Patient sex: F
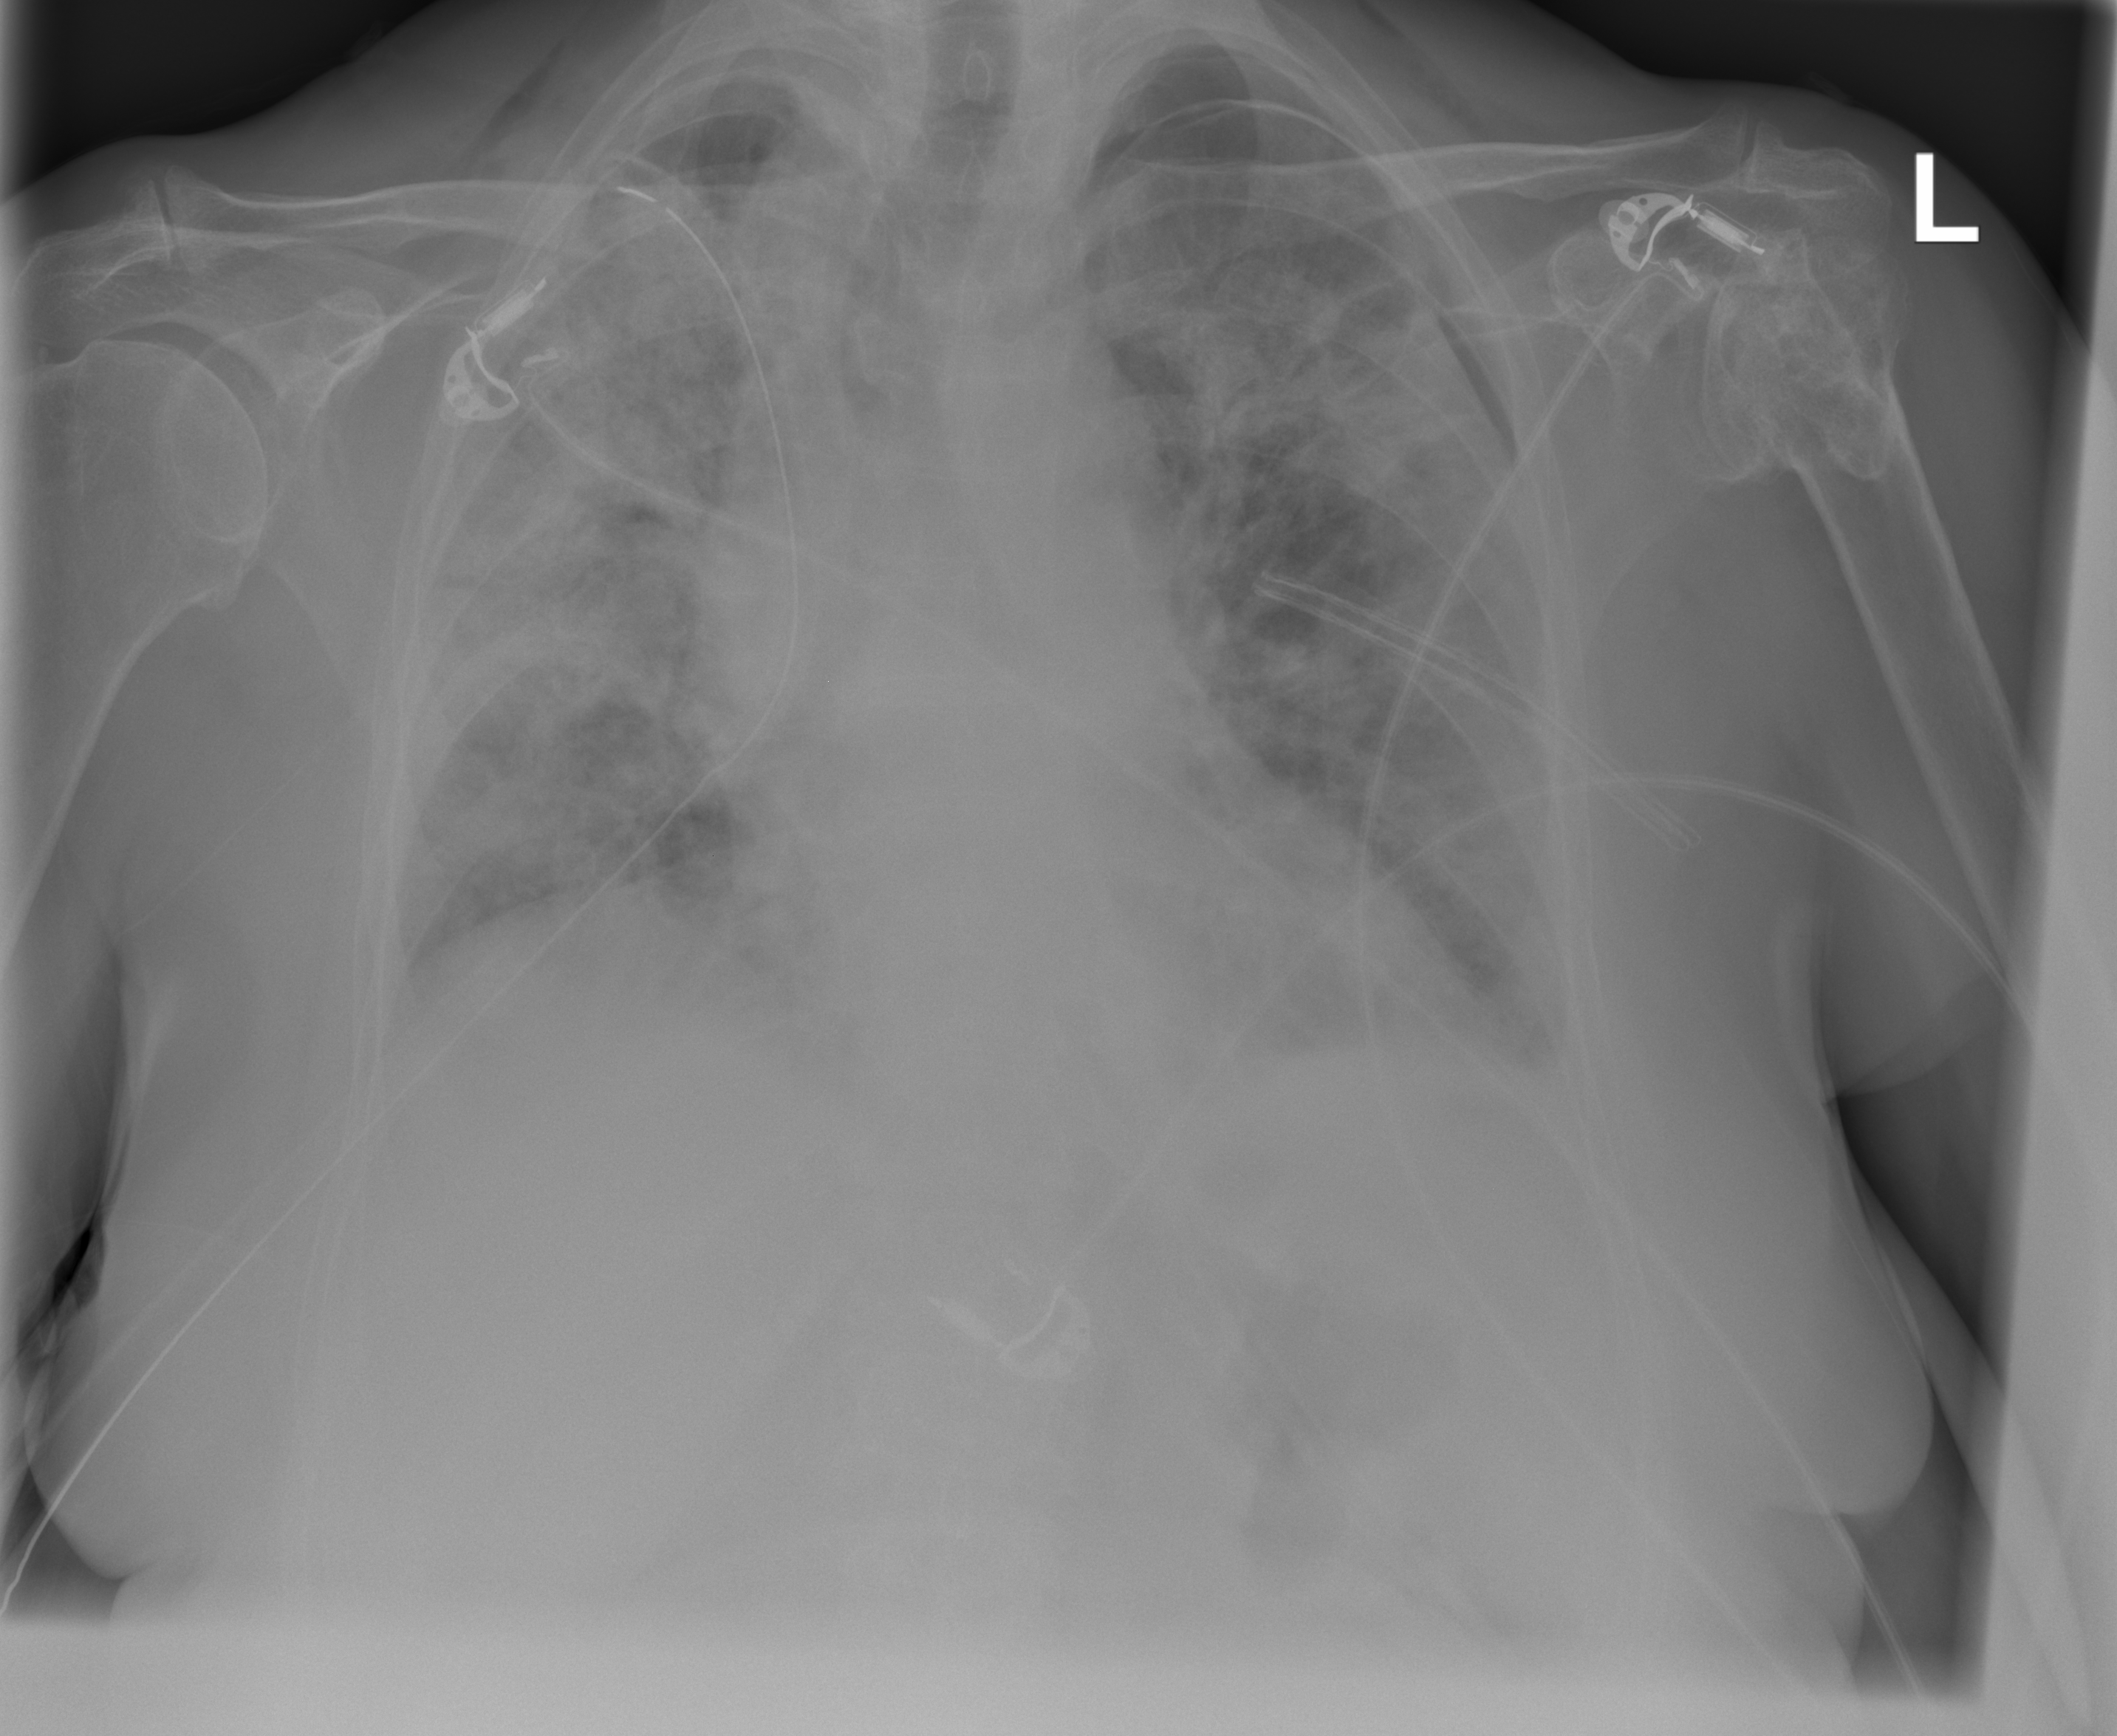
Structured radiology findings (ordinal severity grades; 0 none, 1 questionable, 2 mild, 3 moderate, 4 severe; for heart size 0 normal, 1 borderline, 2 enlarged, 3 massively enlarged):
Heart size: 0
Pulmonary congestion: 0
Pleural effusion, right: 0
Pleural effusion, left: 2
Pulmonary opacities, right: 4
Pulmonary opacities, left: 3
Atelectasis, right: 2
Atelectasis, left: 2